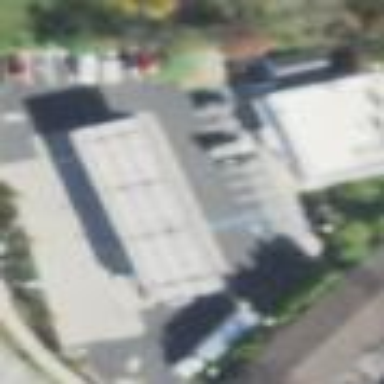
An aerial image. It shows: Fuel station.